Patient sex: M
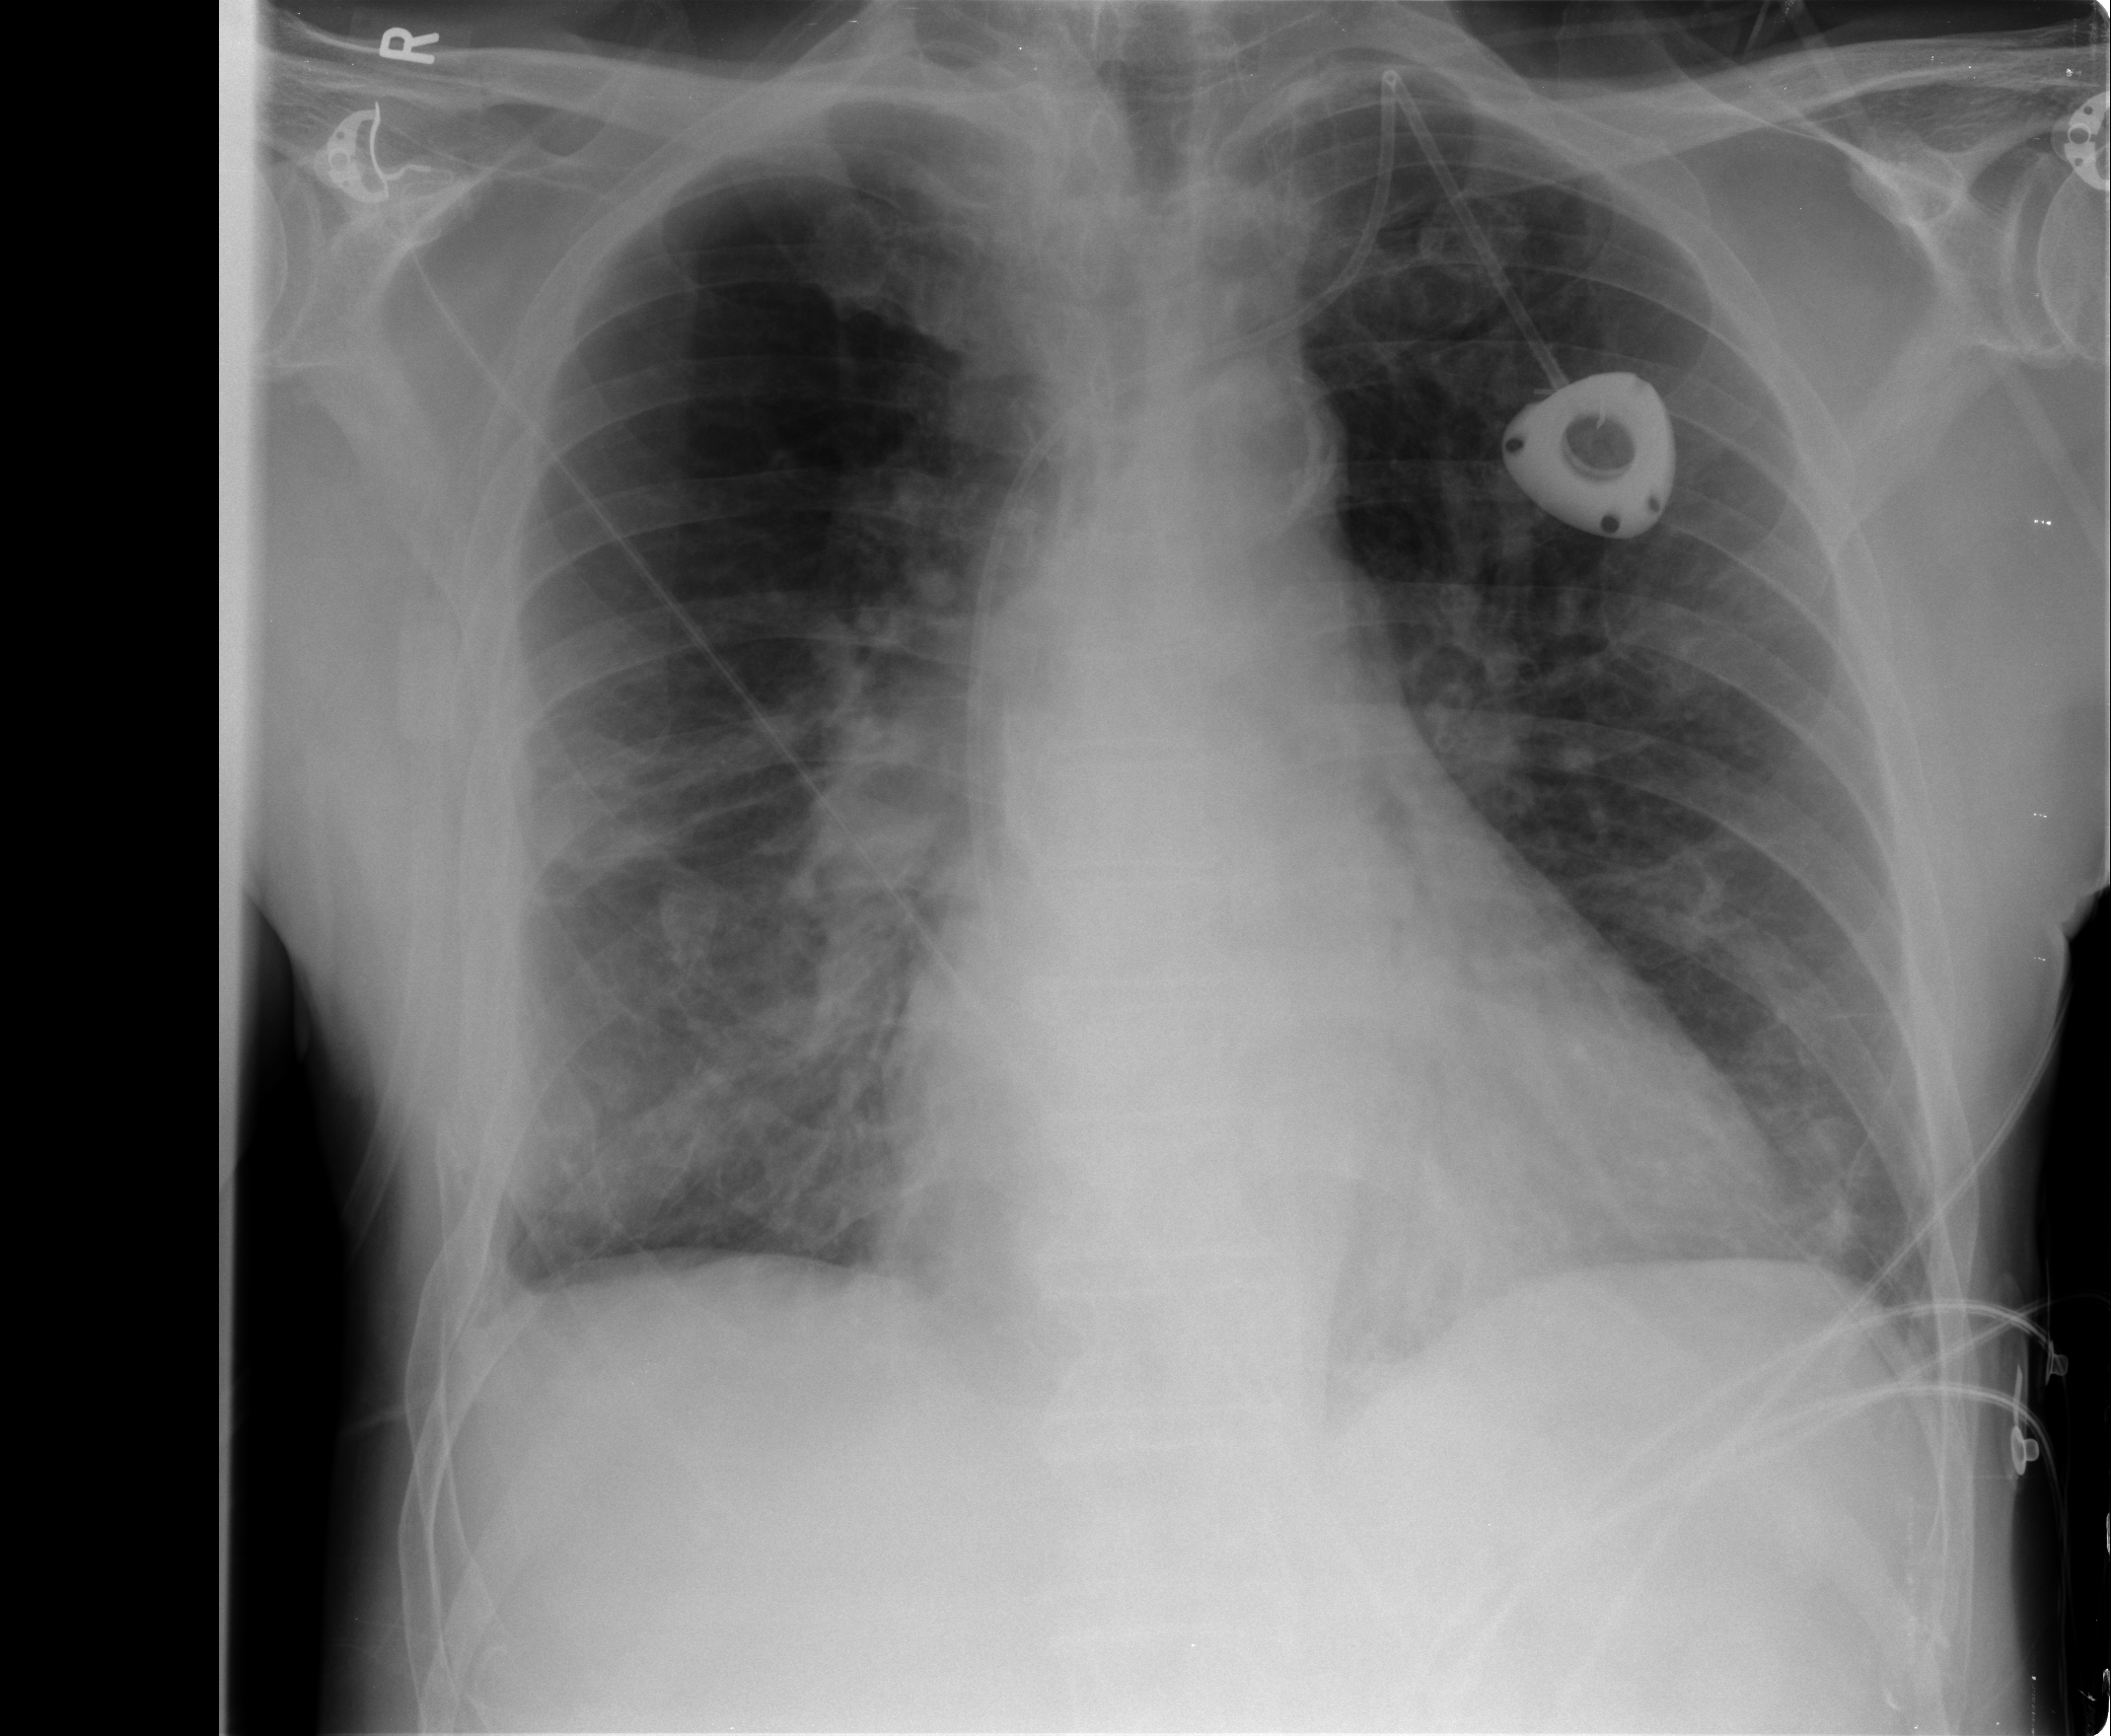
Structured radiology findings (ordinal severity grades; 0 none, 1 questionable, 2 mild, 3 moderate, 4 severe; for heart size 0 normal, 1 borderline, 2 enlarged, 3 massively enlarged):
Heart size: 2
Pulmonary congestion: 2
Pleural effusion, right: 2
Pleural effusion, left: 0
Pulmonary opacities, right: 2
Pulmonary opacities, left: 1
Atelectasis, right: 2
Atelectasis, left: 2